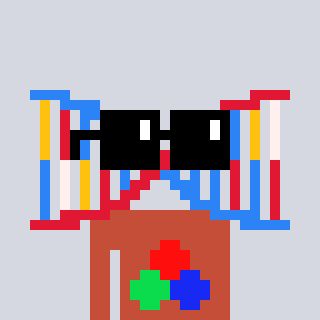
a pixel art character with square black sunglasses, a dna-shaped head and a rust-colored body on a cool background